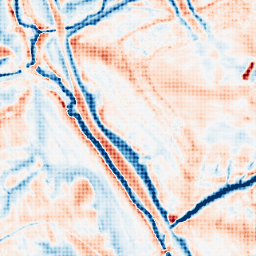
Category: edge_preserving
Decomposition family: guided
Decomposition parameters: radius: 8
eps: 0.001
Upsampling method: sinc_hamming
Upsampling parameters: scale: 8
kernel_size: 8
Upsampling scale: 8